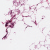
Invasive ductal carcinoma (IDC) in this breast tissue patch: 0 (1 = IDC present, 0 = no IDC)